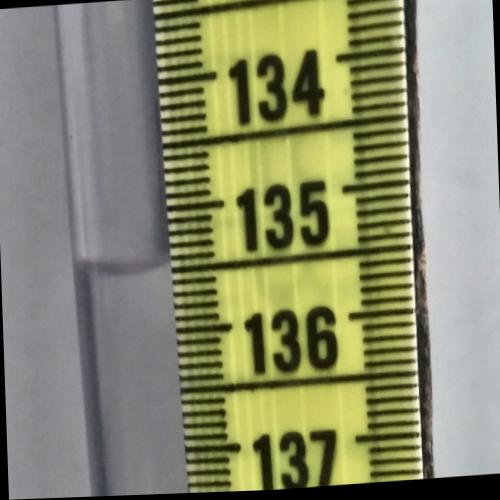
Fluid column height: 135.5 cm